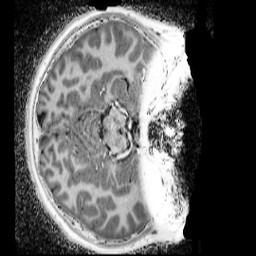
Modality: UNIT1_denoised
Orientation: axial
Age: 13
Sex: male
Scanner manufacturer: siemens
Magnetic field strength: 3 T
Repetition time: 4 s
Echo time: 0.00299 s